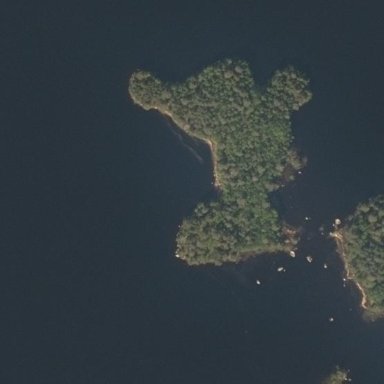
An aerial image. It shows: Islet surrounded by woodland.